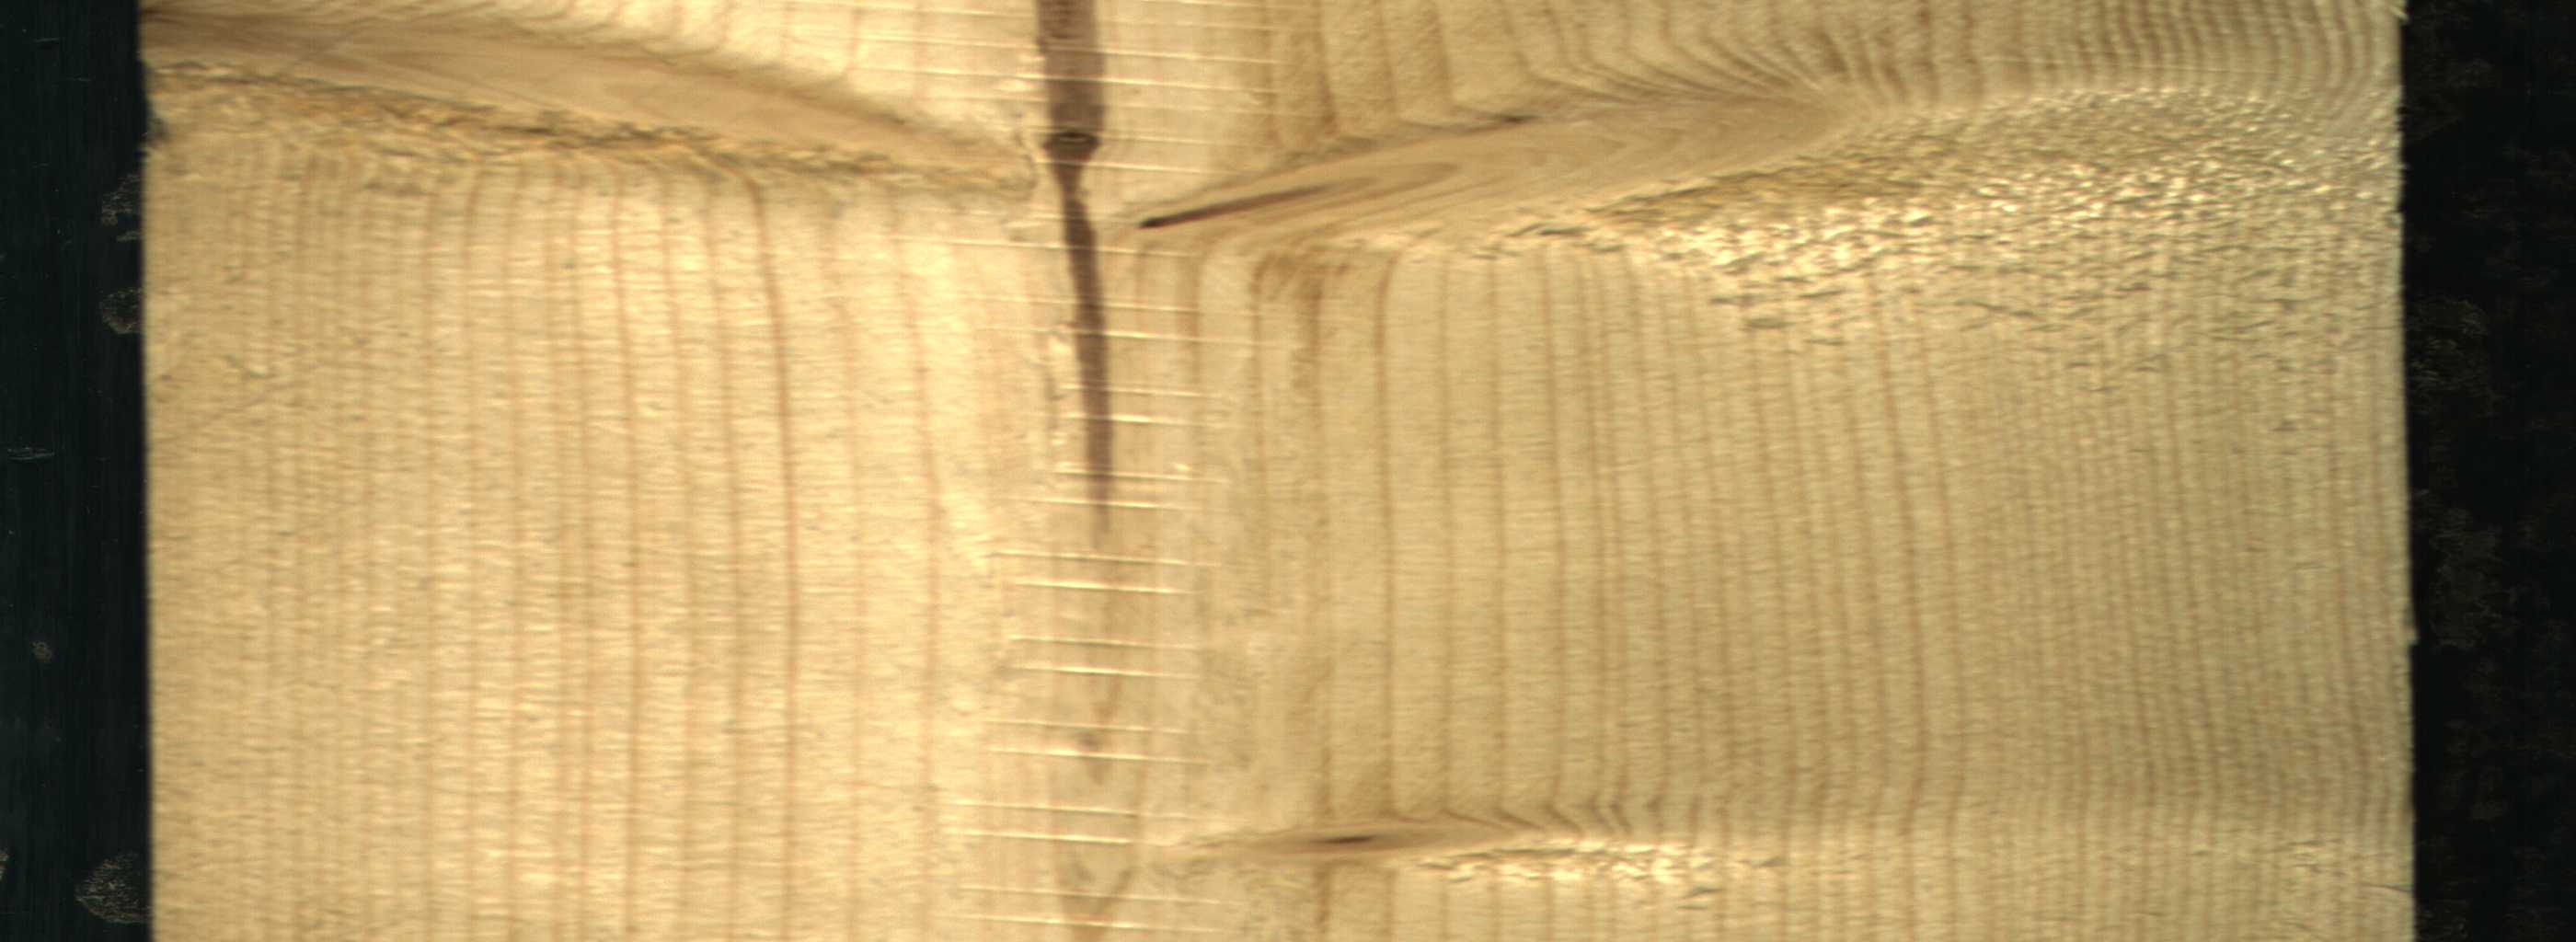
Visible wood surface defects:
Marrow
Live_Knot
Live_Knot
Live_Knot